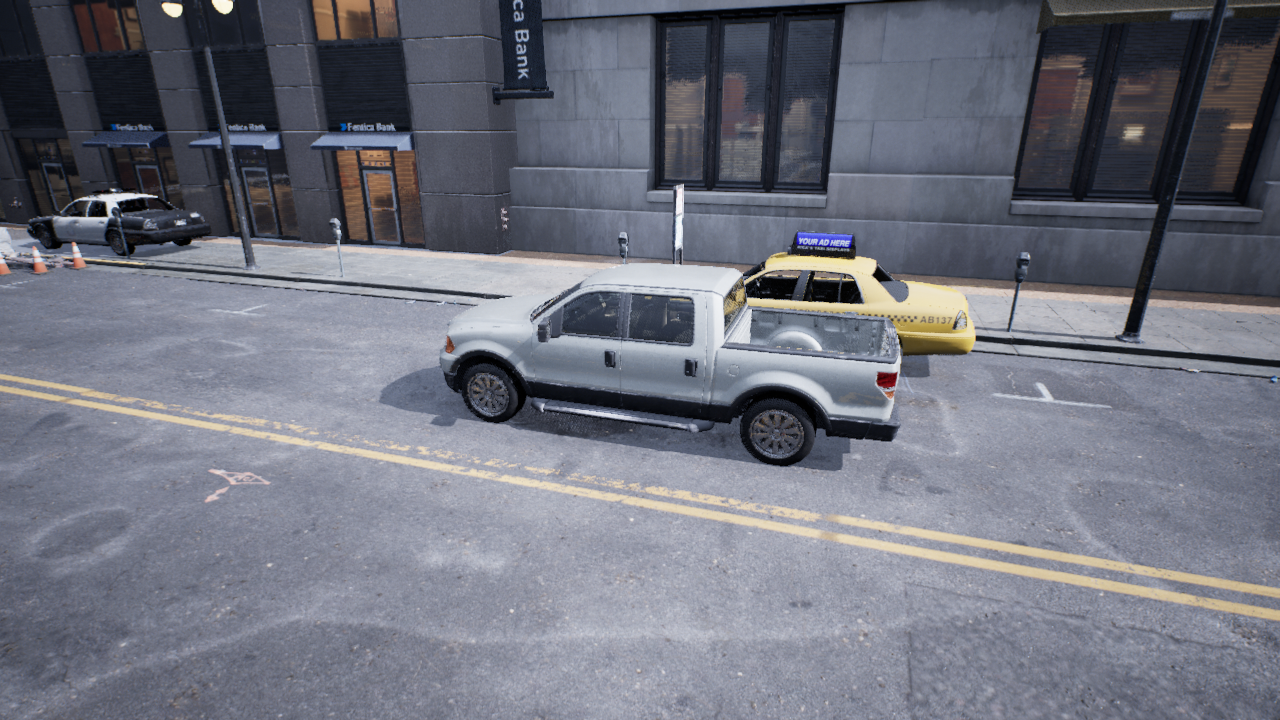
Venue: downtown
Lighting: overcast
Vehicle rig: pickup